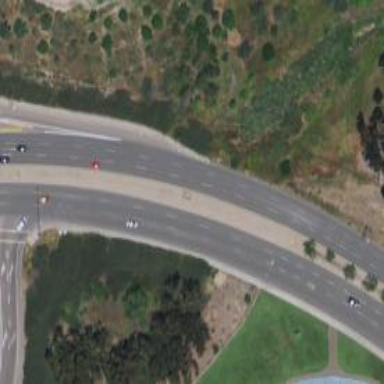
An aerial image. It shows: Primary highway with separate asphalt sidewalk.